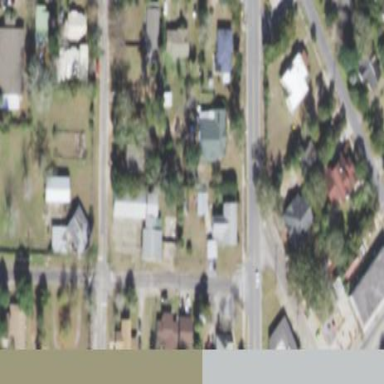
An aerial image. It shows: This residential area consists of single-family homes.